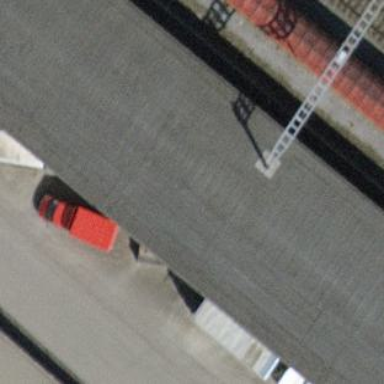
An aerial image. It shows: Warehouse.